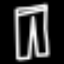
Label: pants